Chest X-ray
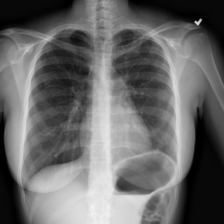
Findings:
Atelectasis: negative
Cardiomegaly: negative
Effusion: negative
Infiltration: negative
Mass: negative
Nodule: negative
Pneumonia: negative
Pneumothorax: negative
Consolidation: negative
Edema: negative
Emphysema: negative
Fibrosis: negative
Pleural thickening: negative
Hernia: negative